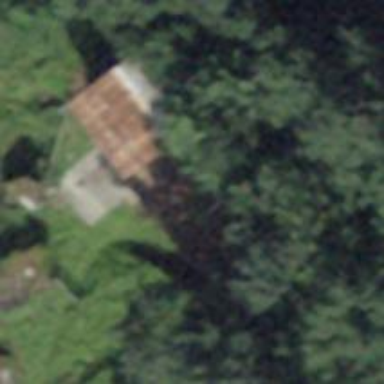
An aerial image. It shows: Barn.